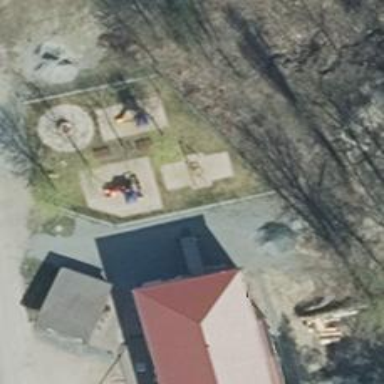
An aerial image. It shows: Playground structure.